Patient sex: F
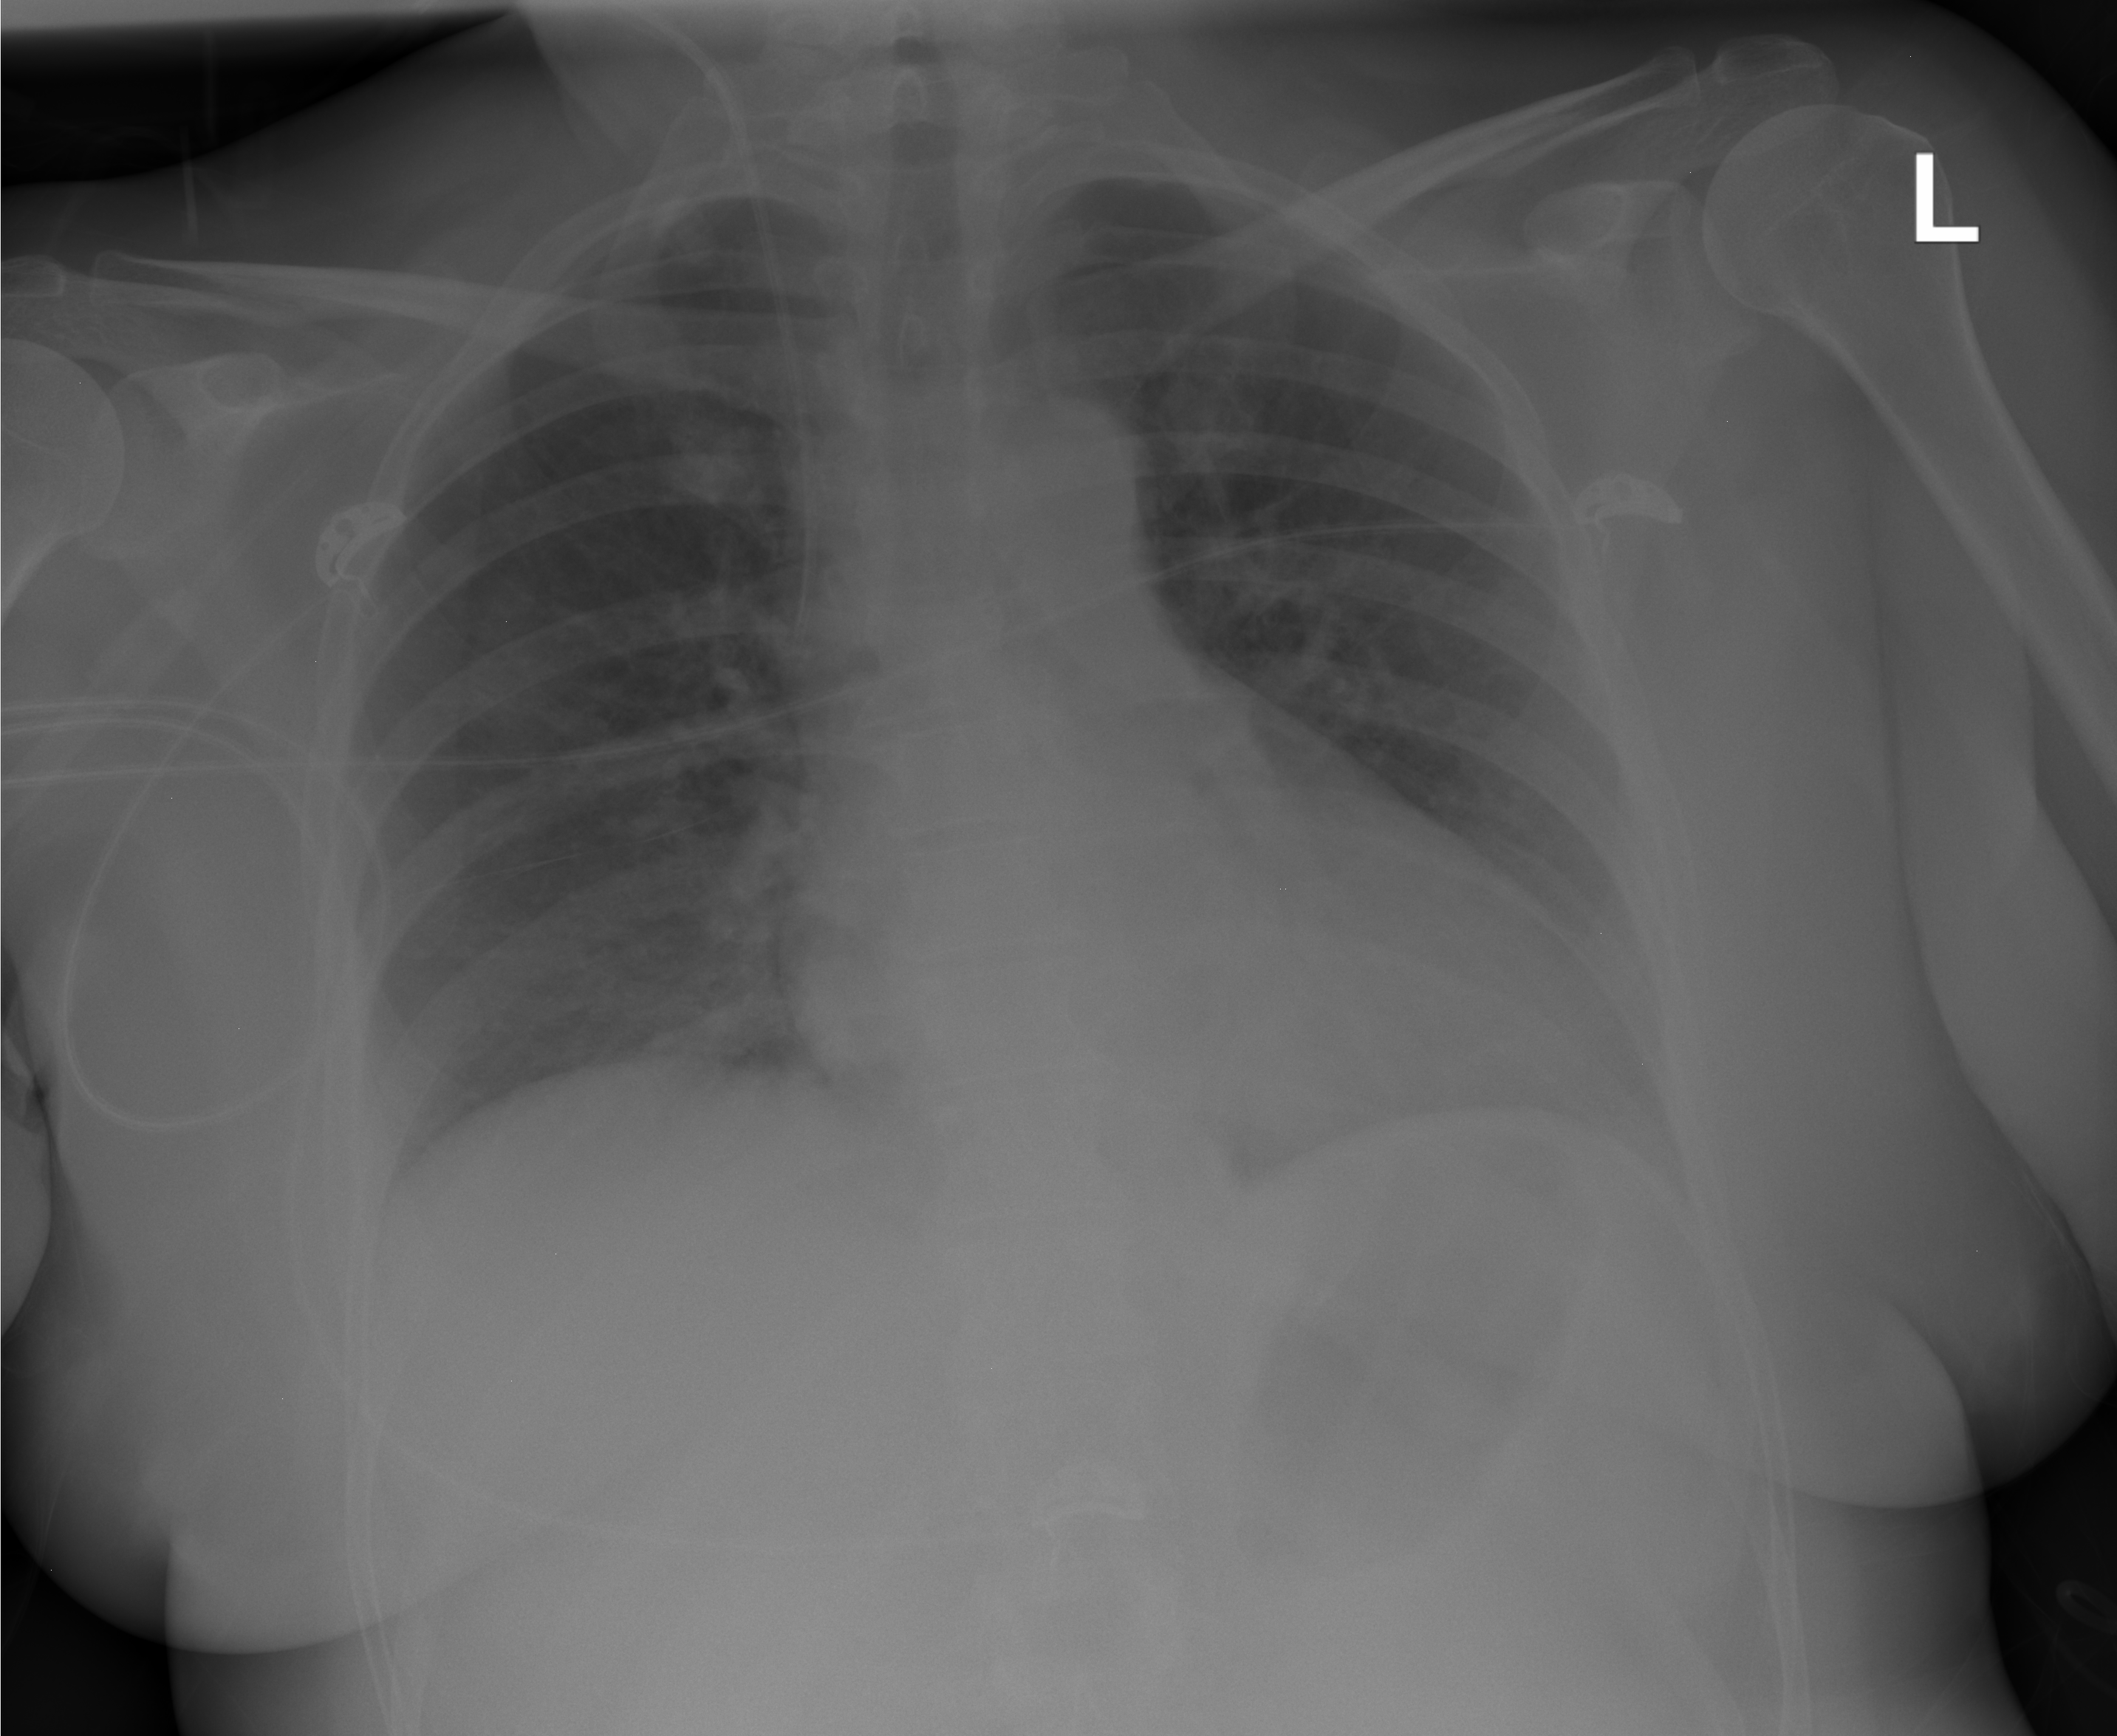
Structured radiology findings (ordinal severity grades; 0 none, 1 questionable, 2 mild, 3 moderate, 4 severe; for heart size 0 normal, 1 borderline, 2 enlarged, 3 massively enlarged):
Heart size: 0
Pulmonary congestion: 0
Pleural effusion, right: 0
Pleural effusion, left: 0
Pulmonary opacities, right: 0
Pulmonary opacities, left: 0
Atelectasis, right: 1
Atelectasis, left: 1